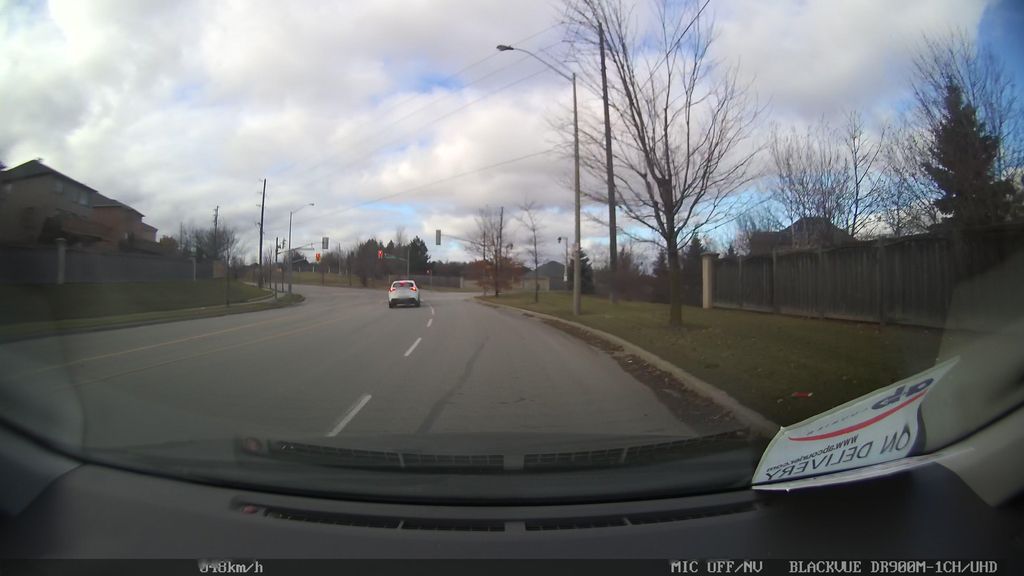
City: toronto